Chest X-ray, PA view. Patient: 51 years old, sex M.
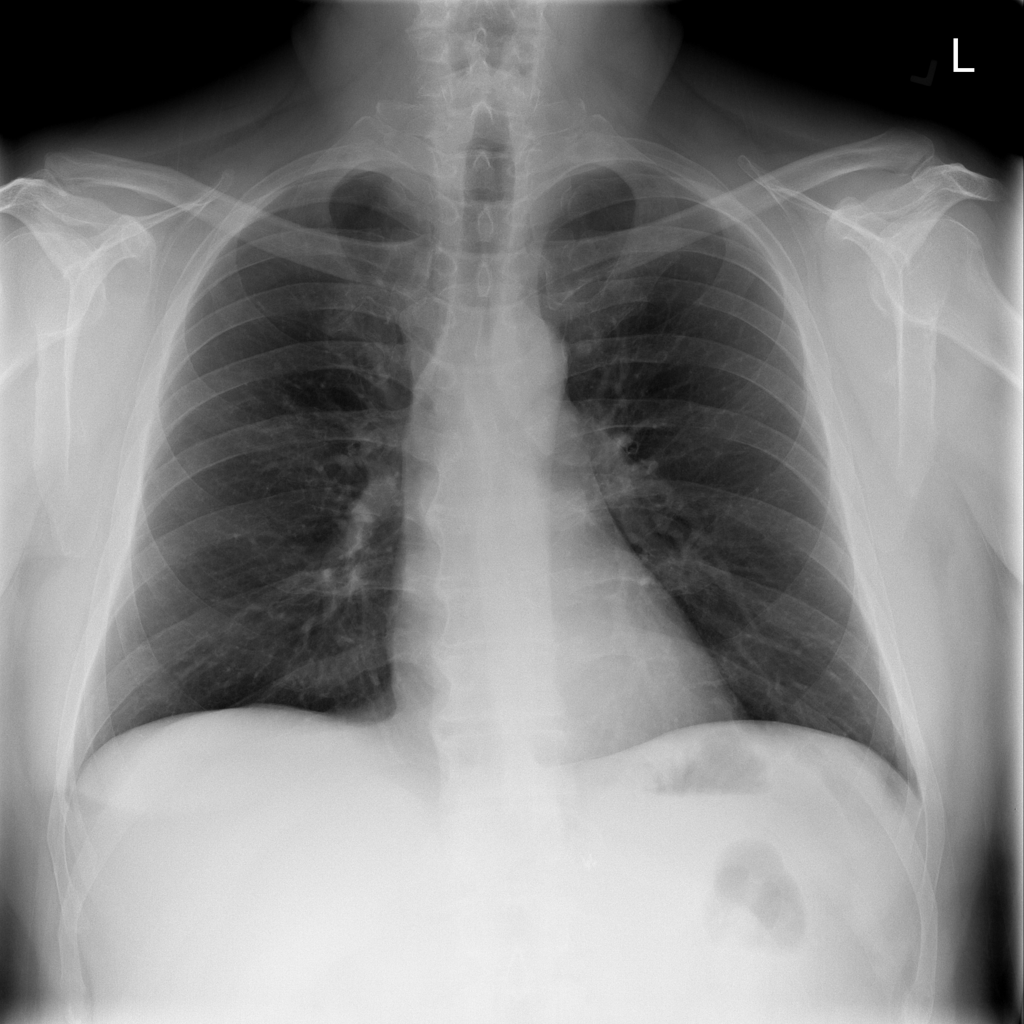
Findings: No Finding